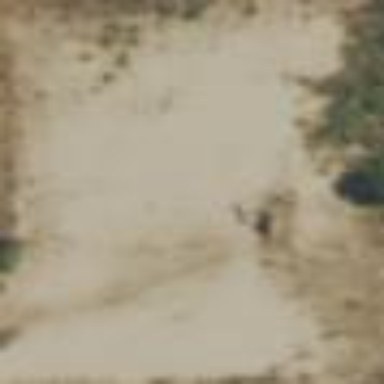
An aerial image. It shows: Wellsite surrounded by sand.